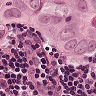
Metastatic tissue present: yes